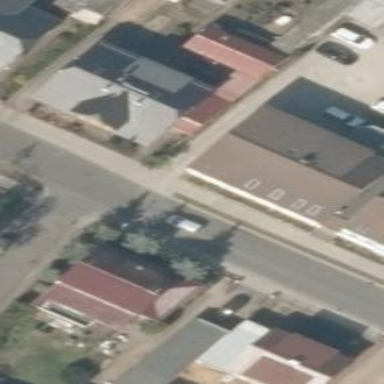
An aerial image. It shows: Residential building with gabled roof.